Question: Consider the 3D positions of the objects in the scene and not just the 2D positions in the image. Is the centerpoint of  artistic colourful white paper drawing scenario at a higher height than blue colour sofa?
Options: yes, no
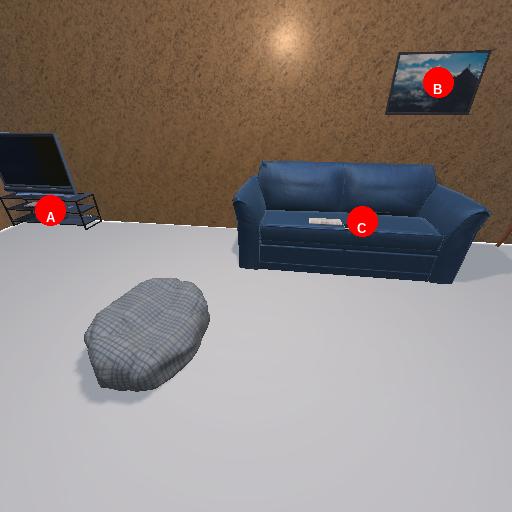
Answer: yes